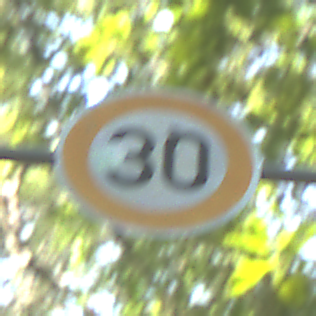
Verkehrszeichen: Geschwindigkeit30
Umgebung: Outdoor, Nature
Tageszeit: Midday
Wetter: Clear
Licht: Natural
Jahreszeit: NotSpecified
Kontrast: LowContrast